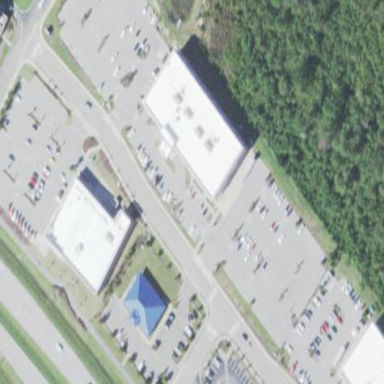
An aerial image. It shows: Retail building.